Field crop: maize
Growth stage: 1
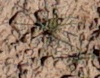
Species: lolium